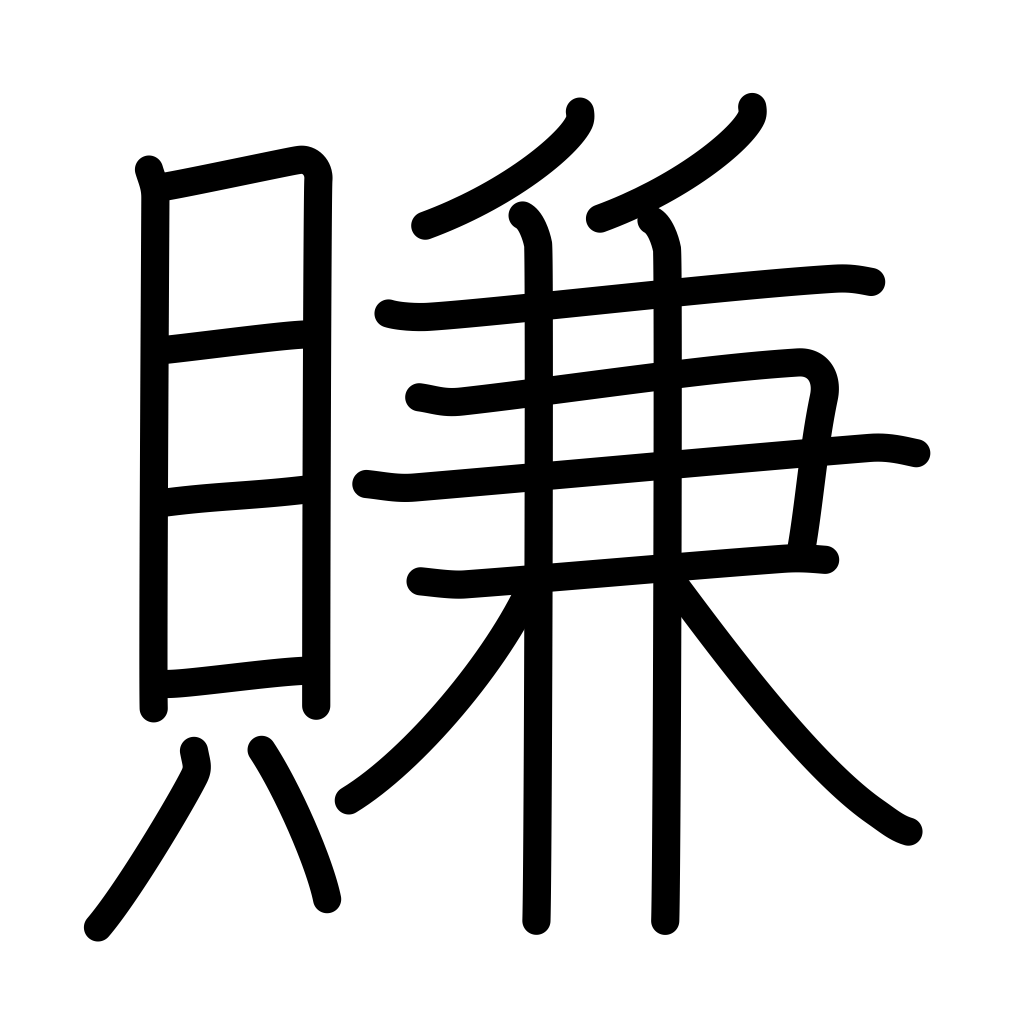
Meaning: coax